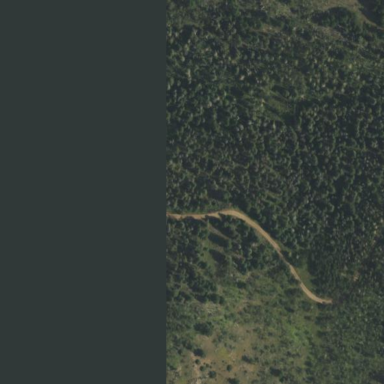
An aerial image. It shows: Forest area dominated by evergreen needle-leaved trees.